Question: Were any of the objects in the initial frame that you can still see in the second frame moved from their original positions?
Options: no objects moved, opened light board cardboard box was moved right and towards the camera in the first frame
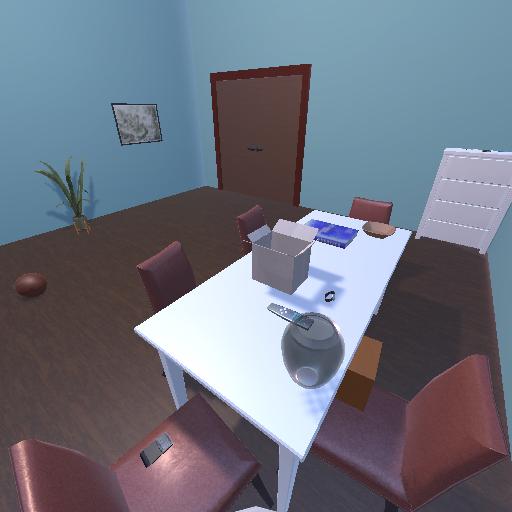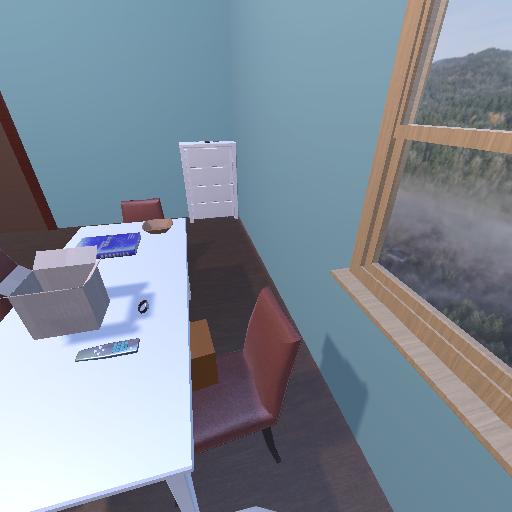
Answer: no objects moved